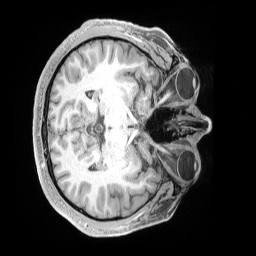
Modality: T1w
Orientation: axial
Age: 33
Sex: male
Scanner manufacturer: siemens
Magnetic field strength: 3 T
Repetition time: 2 s
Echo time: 0.00211 s